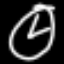
Label: clock